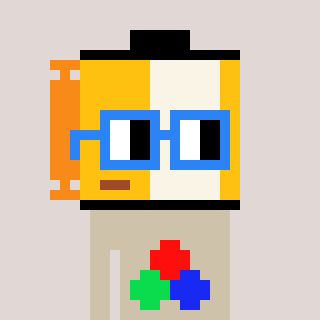
a pixel art character with square blue glasses, a film roll-shaped head and a bege-colored body on a warm background